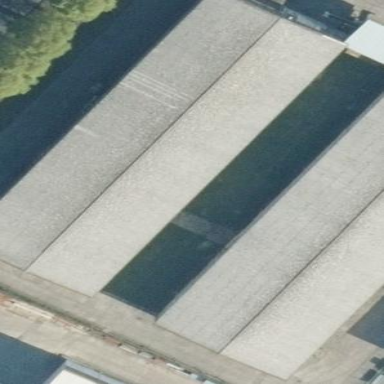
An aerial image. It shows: Industrial building.